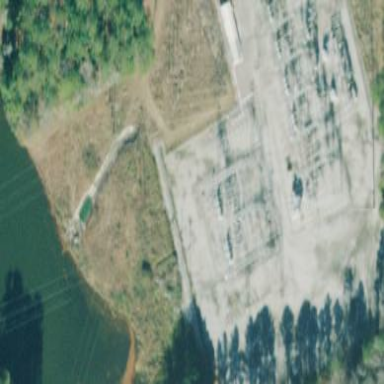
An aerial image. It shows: Power substation with transmission level designation. It is enclosed by fence.